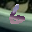
Label: 6